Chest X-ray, PA view. Patient: 18 years old, sex M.
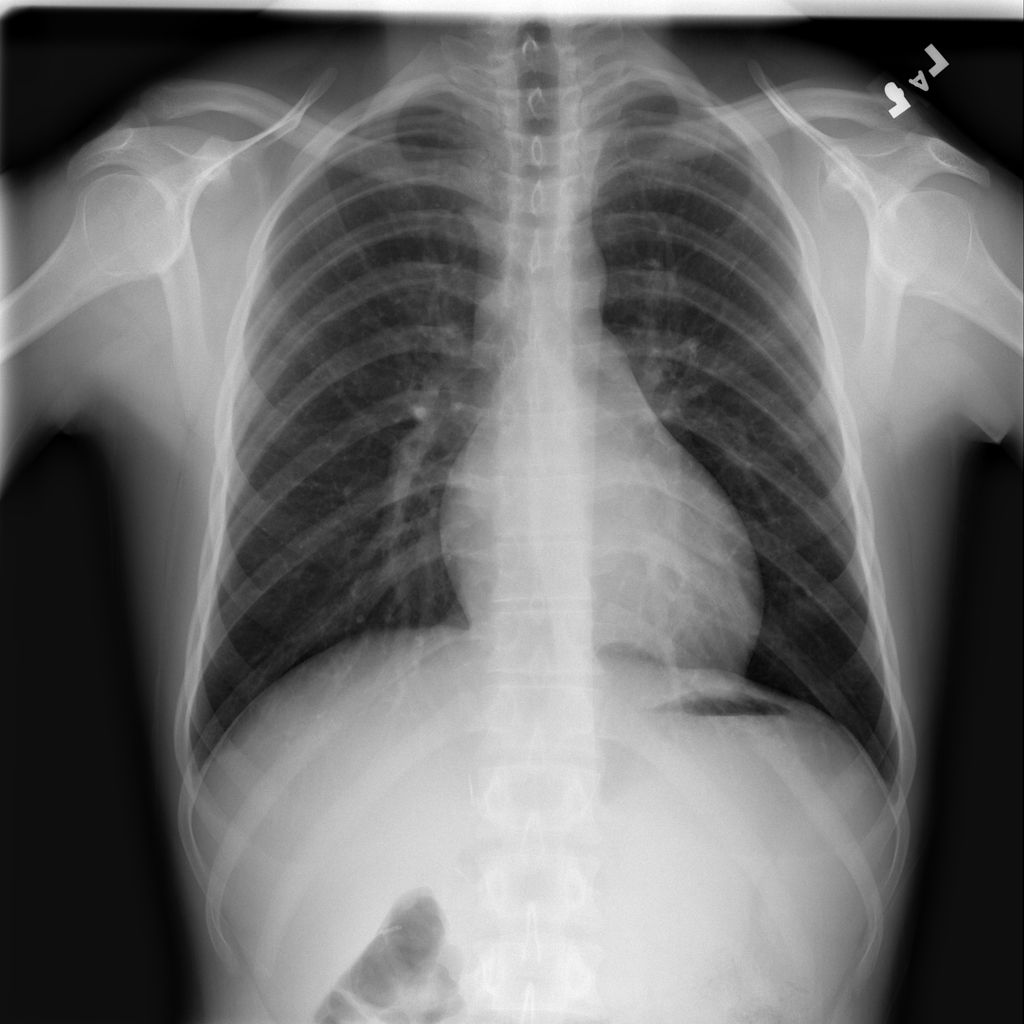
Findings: No Finding